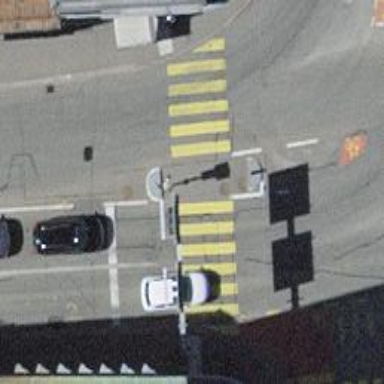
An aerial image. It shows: Crossing with traffic signals and central island.